Question: I'd like to set up a custom NSView in Interface-Builder, but I don't get it to work for OSX.
In my ViewController's .xib, I added a custom view and set the Class to MyCustomView. I created MyCustomView.h, MyCustomView.m and MyCustomView.xib.
In MyCustomView.xib, I set the Class to MyCustomView as well. In MyCustomView.m, '- (void)awakeFromNib' is called, but '- (id)initWithCoder:(NSCoder *)aDecoder' and '- (id) awakeAfterUsingCoder:(NSCoder*)aDecoder' aren't.
What I'd like to achieve is that in my ViewController, the view I added is "filled" with the view I set up in MyCustomView.xib. What's the best way to do that?
I've got my ViewController containing a Custom View called MyCustomView.

This view should be of type MyCustomView, where
MyCustomView.h
MyCustomView.m
MyCustomView.xib
exists. I already set the File's Owner of MyCustomView.xib to MyCustomView and I already set the CustomView in my ViewController to MyCustomView - but it doesn't work.
If I do it with
'''
- (void)awakeFromNib {
NSString* nibName = NSStringFromClass([self class]);
NSArray* topLevelObjects;
[[NSBundle mainBundle] loadNibNamed:nibName
owner:nil
topLevelObjects:&topLevelObjects];
NSView* view = topLevelObjects[0];
[view setFrame:[self bounds]];
[self addSubview:view];
}
'''
I only get a view of type NSView, not MyCustomView... Is there no easy way to tell the ViewController.xib that it's a MyCustomView?
At <URL> - but it doesn't show the button which is in MyCustomView.xib. I'd like to achieve exactly that - what's the simplest, best way?
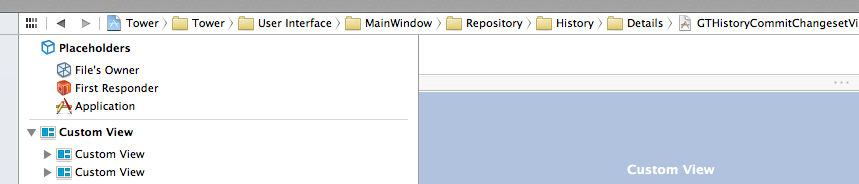
Answer: - apologies, my existing answer failed to take into account the need to connect outlets and actions. This way should do it...
Given the files...
'''
MyCustomView.h
MyCustomView.m
MyCustomView.xib
'''
In MyCustomView.h
- declare IBOutlets for your interface elements. You need at least one, to hold a pointer to the top-level view in the xib file '@property (nonatomic, strong) IBOutlet NSView *view;'
In MyCustomView.xib
- - - 'NSView'- 'view'
In MyCustomView.m:
'''
- (id)initWithFrame:(NSRect)frame
{
NSString* nibName = NSStringFromClass([self class]);
self = [super initWithFrame:frame];
if (self) {
if ([[NSBundle mainBundle] loadNibNamed:nibName
owner:self
topLevelObjects:nil]) {
[self.view setFrame:[self bounds]];
[self addSubview:self.view];
[self.myCustomButton setTitle:@"test success"];
}
}
return self;
}
'''
In your window's xib file, add a custom NSView and change it's class to MyCustomView.
in OSX prior to 10.8 the method 'loadNibNamed' was a class method - use it instead if you need backwards compatibility, but it is deprecated now:
'''
[NSBundle loadNibNamed:@"NibView" owner:self]
'''
Note that MyCustomView.xib's view is MyCustomView's view, but the sole subview of it's view (this is similar to the way a tableViewCell possesses a single contentView).
In the project sample you have posted, you need to make the following changes:
- in MyCustomView.h
. add an NSView property- in MyCustomView.xib:
. change the top-level view from 'MyCustomView' custom class to 'NSView' (the default)
. set the File's Owner to 'MyCustomView'.
. connect IBOutlets from File's owner's 'view' and 'myCustomButton' to interface view and button
. for testing make the view a lot smaller and push the button up to the top right (you won't see it in your window as it is here)- in MyCustomView.m:
. replace all of your implementation code with the 'initWithFrame' method here